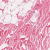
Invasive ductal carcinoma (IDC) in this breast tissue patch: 0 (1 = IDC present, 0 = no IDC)